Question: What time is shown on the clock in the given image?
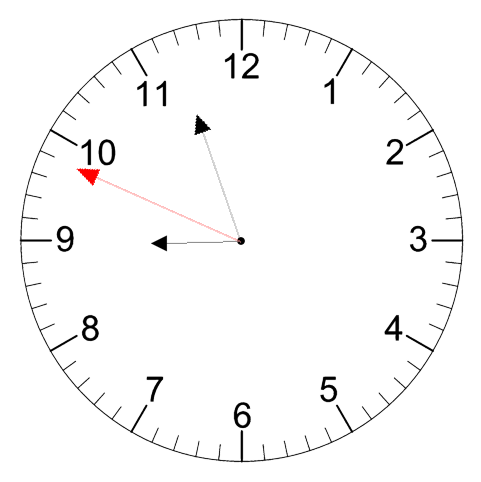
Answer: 08:56:49